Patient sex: M
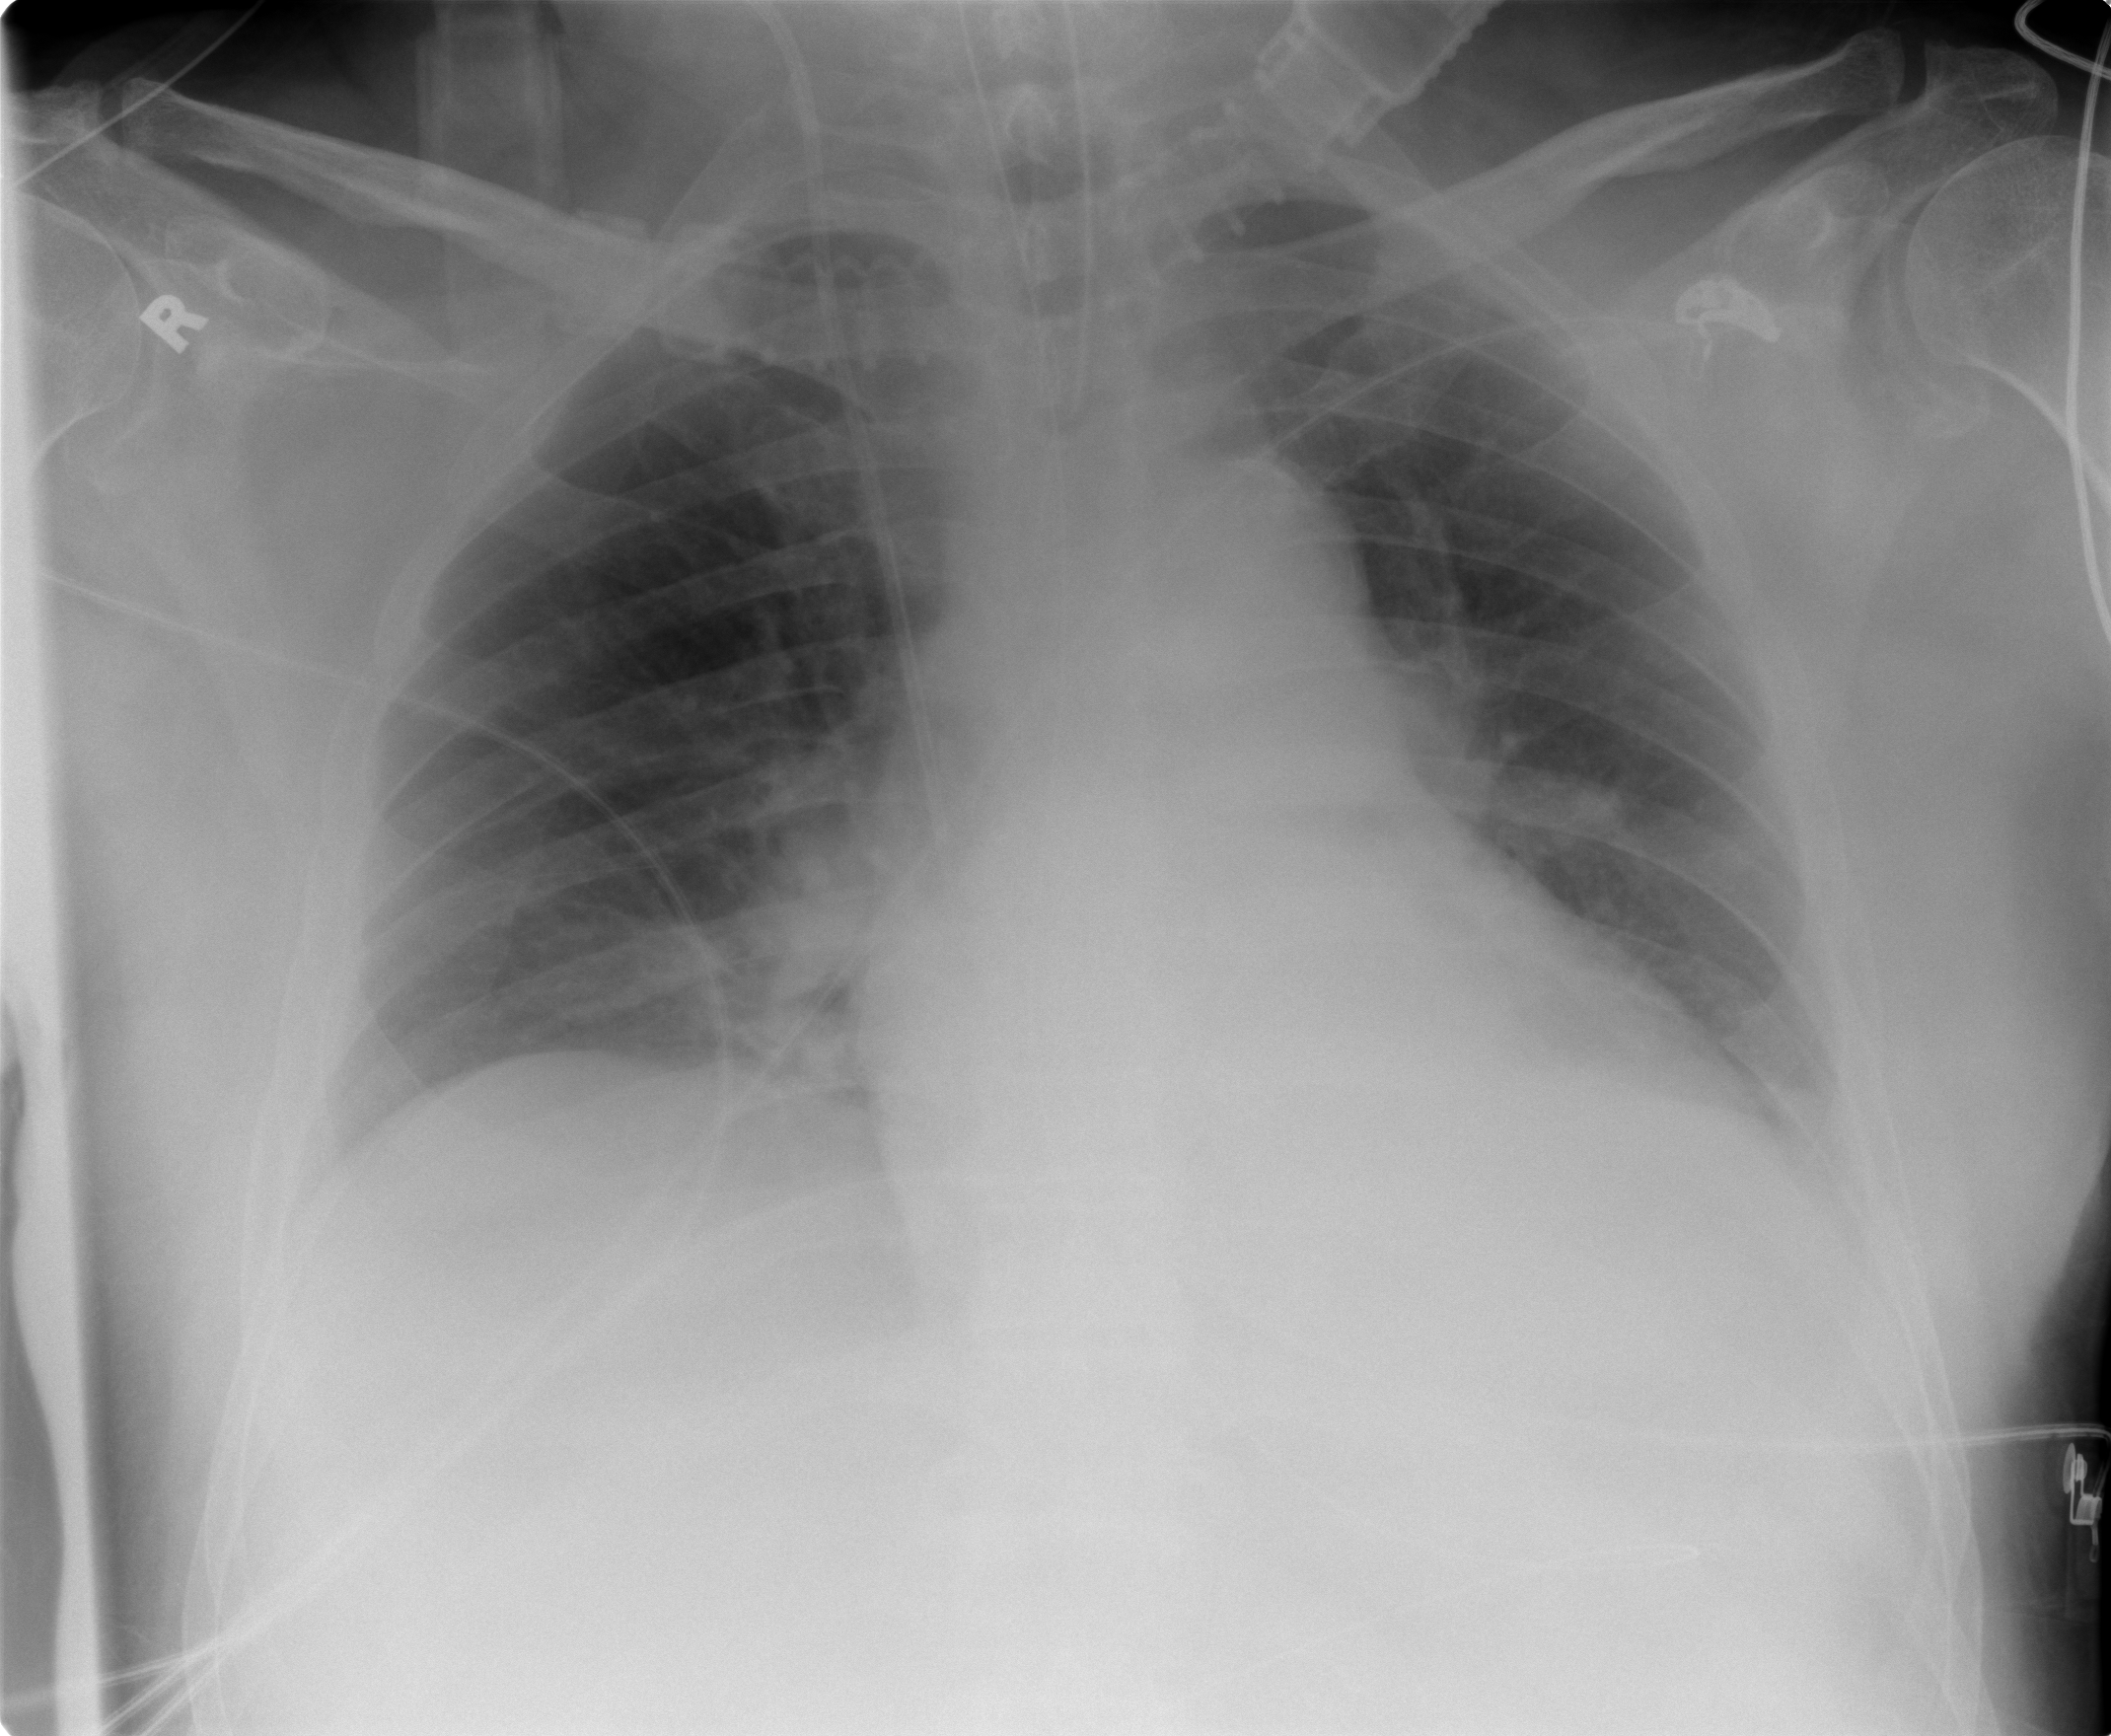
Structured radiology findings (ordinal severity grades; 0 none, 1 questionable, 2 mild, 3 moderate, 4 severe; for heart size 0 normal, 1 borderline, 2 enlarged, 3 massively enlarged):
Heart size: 3
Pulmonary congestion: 1
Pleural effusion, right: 0
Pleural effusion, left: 2
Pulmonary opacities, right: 0
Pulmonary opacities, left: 0
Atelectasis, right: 0
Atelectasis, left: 2